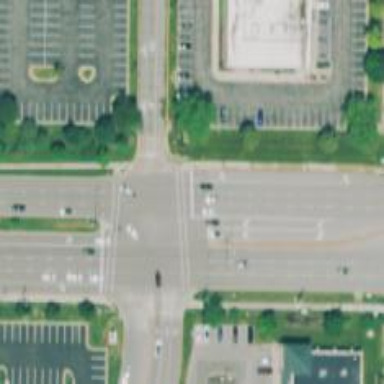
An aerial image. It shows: Solid stop line on the road marking.